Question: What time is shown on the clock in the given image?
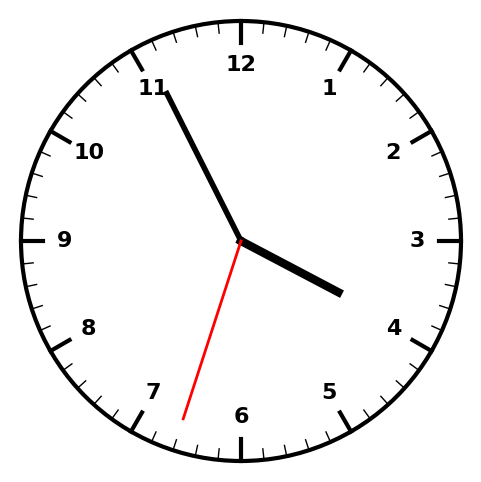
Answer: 03:55:33